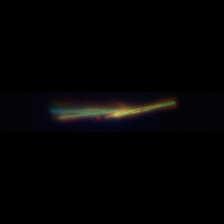
Taxon: Pennate
Group: Diatoms